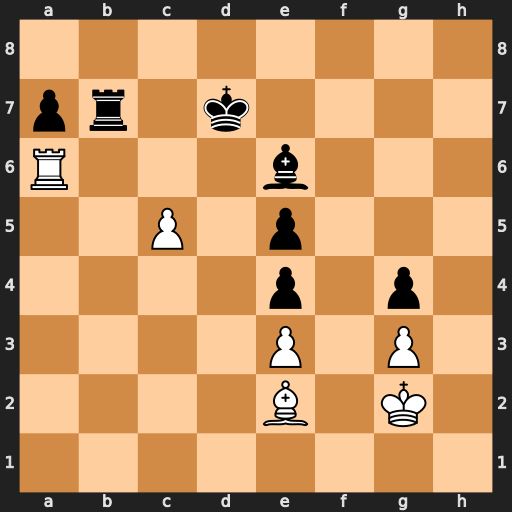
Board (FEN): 8/pr1k4/R3b3/2P1p3/4p1p1/4P1P1/4B1K1/8
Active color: w
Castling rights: -
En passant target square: -
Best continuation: c6+ Kc7 cxb7